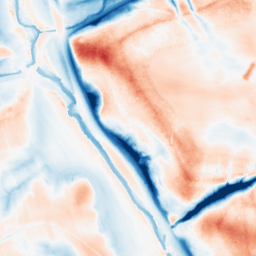
Category: trend_removal
Decomposition family: local_polynomial
Decomposition parameters: window_size: 51
degree: 2
Upsampling method: quintic
Upsampling parameters: scale: 2
Upsampling scale: 2